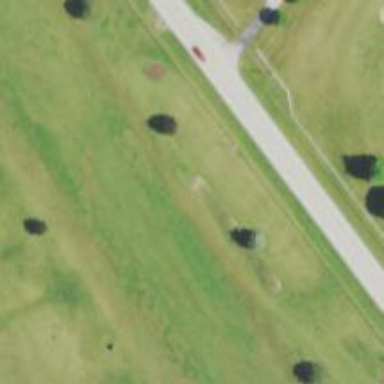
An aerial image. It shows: Golf fairway surrounded by grass.